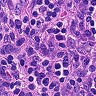
Metastatic tissue present: no